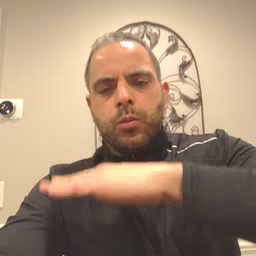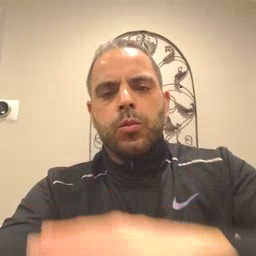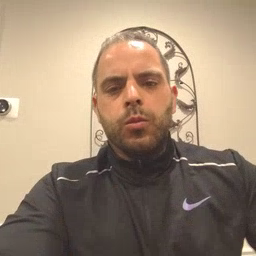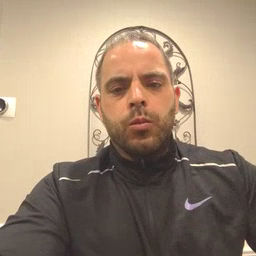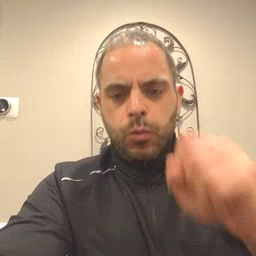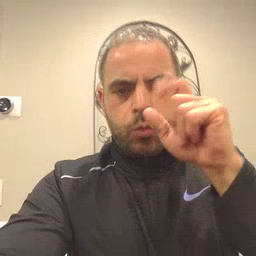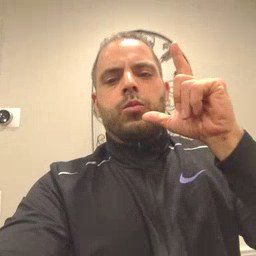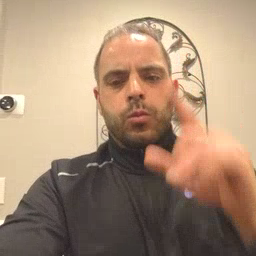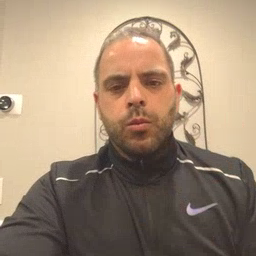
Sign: awake